Question: I'm trying out PyMC3 with a simple multilevel model. When using both fake and real data the traces of the random effect distributions move with each other (see plot below) and appear to be offsets of the same trace. Is this an expected artifact of NUTS or an indication of a problem with my model?
Here is a traceplot on real data:

Here is an <URL>.
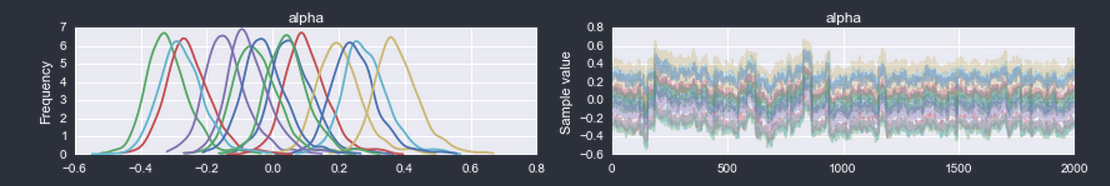
Answer: I would expect this to happen in accordance with the group mean distribution on alpha. If you think about it, if the group mean shifts around it will influence all alphas to the same degree. You could confirm this by doing a scatter plot of the group mean trace against some of the alphas. Hierarchical models are in general difficult for most samplers because of these complex interdependencies between group mean and variance and the individual RVs. See <URL> for more information on this.
In your specific case, the trace doesn't look too worrisome to me, especially after iteration 1000. So you could probably just discard those as burn-in and keep in mind that you have some sampling noise but probably got the right posterior overall. In addition, you might want to perform a posterior predictive check to see if the model can reproduce the patterns in your data you are interested in.
Alternatively, you could try to estimate a better hessian using 'pm.find_hessian()', e.g. <URL>
I also found this paper which looks interesting (haven't read it yet but might be cool to implement in PyMC3): arxiv-web3.library.cornell.edu/pdf/1406.3843v1.pdf